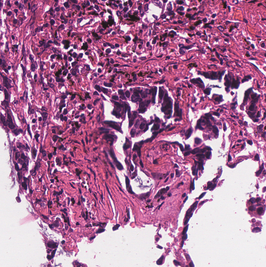
Tumor epithelial tissue: yes
Tumor-associated stroma tissue: yes
Normal tissue: no